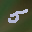
Label: 5